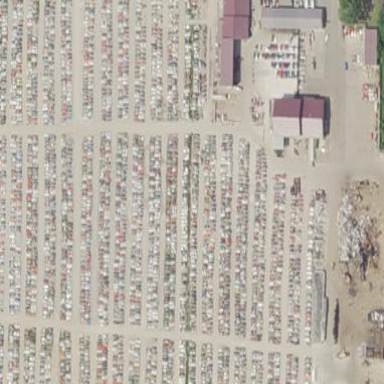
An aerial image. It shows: Industrial area designated for auto wrecking activities.